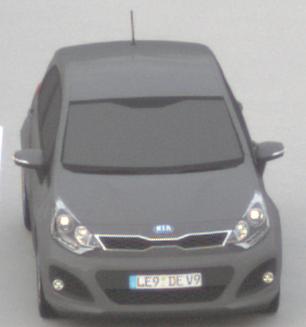
Make: KIA
Model: Rio 1.2
Detailed model: Rio (UB)
Model produced from: 2011/09
Model produced until: 2015/01
Doors: 3
Color: gray
Road condition: dry road
Daytime: sunrise or sunset
Contrast: low contrast